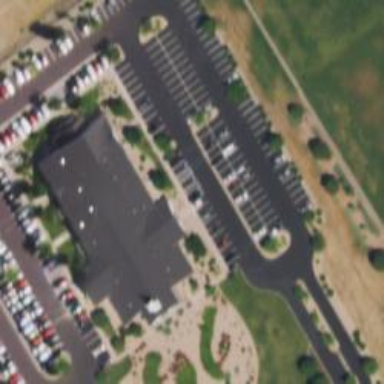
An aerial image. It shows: Parking space.